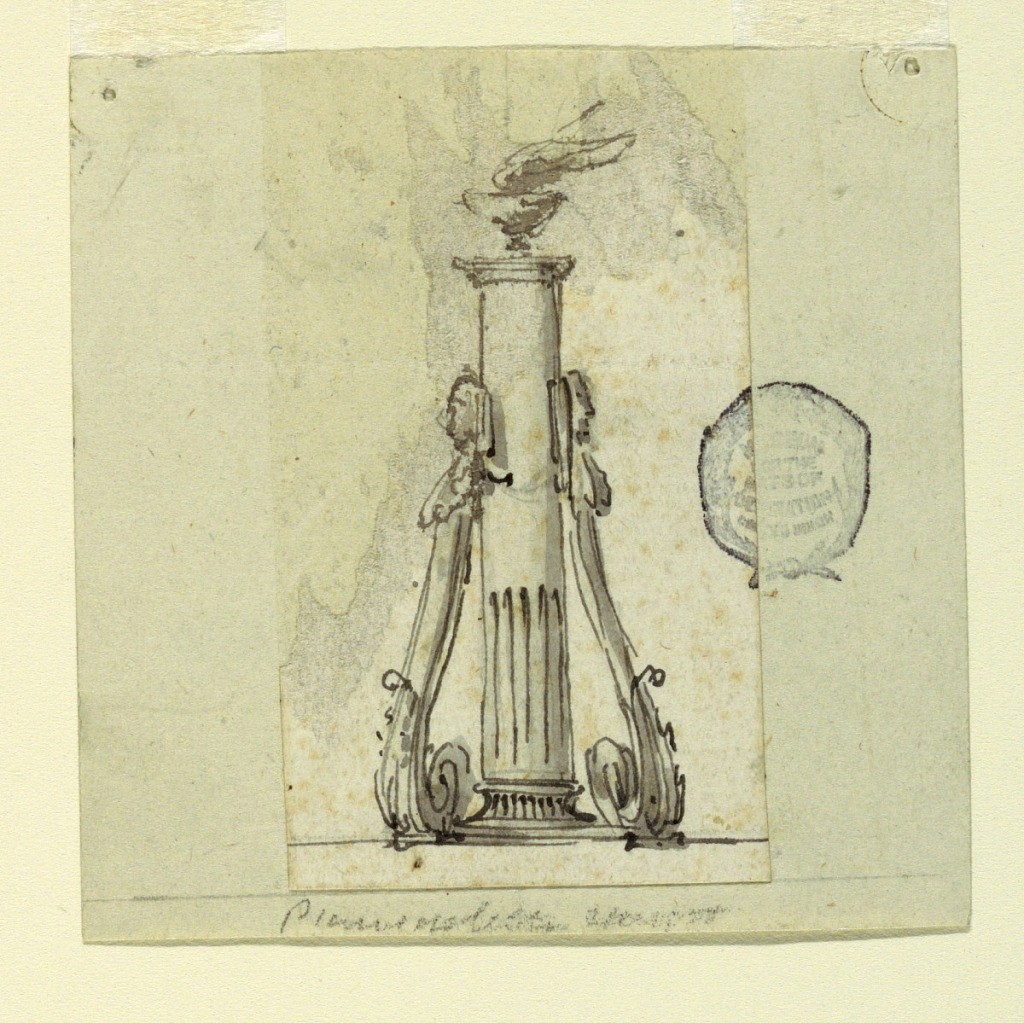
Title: Design for a Lamp
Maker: Giuseppe Barberi, Italian, 1746–1809
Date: ca. 1780
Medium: Pen and ink, brush and wash on paper
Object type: Drawing
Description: Flame burning in a bowl standing upon a column. The latter is supported by scrolls terminating with the busts of two women.